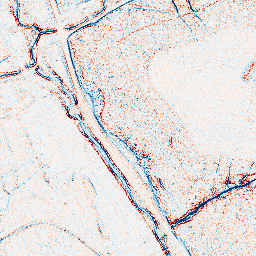
Category: edge_preserving
Decomposition family: anisotropic_diffusion
Decomposition parameters: iterations: 5
kappa: 100
gamma: 0.05
Upsampling method: bspline
Upsampling parameters: scale: 4
Upsampling scale: 4